Question: i would like to ask you how to create listbox with 2 columns. I have listbox with tiles and i want create 2 columns of tiles like this image.
XAML ListBox
'''
<ListBox ItemContainerStyle="{StaticResource TileListBoxItemStyle}" Margin="0,130.499,56.483,-61.008" Height="568.509" VerticalAlignment="Top" RenderTransformOrigin="0.5,0.5" UseLayoutRounding="True" HorizontalAlignment="Right" Width="311.852" Background="#CC020202" Tapped="ListBox_Tapped">
<ListBox.RenderTransform>
<CompositeTransform SkewY="0.505" TranslateY="-0.825"/>
</ListBox.RenderTransform>
<!-- set its ItemsPanel to be a WrapPanel -->
<ListBox.ItemsPanel >
<ItemsPanelTemplate >
<StackPanel Orientation="Vertical"/>
</ItemsPanelTemplate>
</ListBox.ItemsPanel>
<ListBoxItem>
<Grid>
<TextBlock Text="Messages" />
<StackPanel Orientation="Horizontal" HorizontalAlignment="Center" VerticalAlignment="Center">
<TextBlock Text="test" FontSize="22" Margin="4,0,0,8" />
</StackPanel>
</Grid>
</ListBoxItem>
<ListBoxItem/>
<ListBoxItem/>
<ListBoxItem/>
<ListBoxItem/>
<ListBoxItem/>
<ListBoxItem/>
<ListBoxItem/>
<ListBoxItem/>
</ListBox>
'''

Thanks
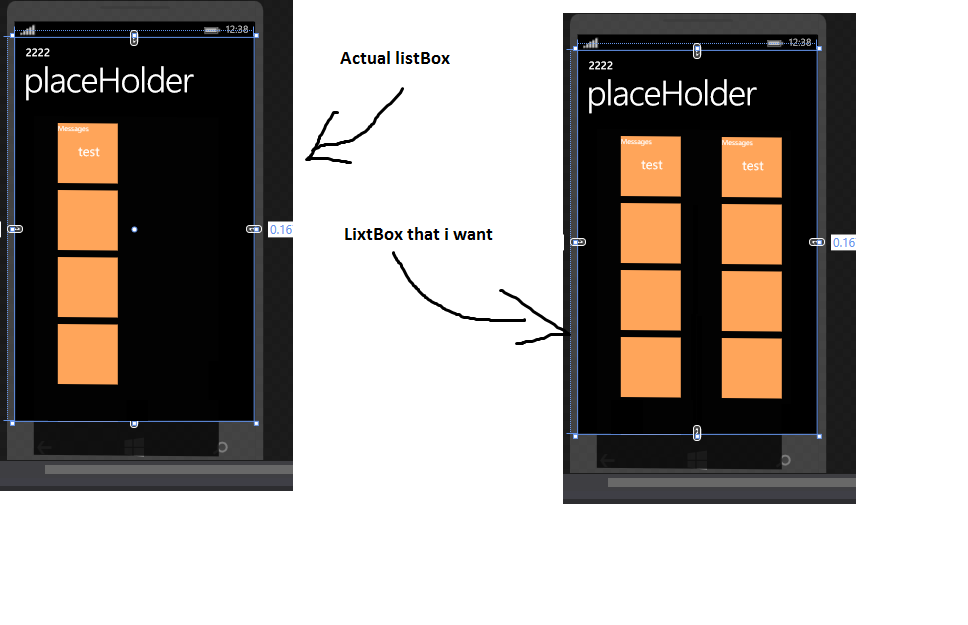
Answer: If you are writing for widows runtime then you can also use with <URL>. It can look for example like this:
'''
<ListView>
<ListView.ItemsPanel>
<ItemsPanelTemplate>
<WrapGrid MaximumRowsOrColumns="2" Orientation="Horizontal" HorizontalAlignment="Center"/>
</ItemsPanelTemplate>
</ListView.ItemsPanel>
<ListView.ItemTemplate>
<DataTemplate>
<Grid Margin="20">
<Rectangle Fill="Red" Width="100" Height="100"/>
<TextBlock Text="{Binding}"/>
</Grid>
</DataTemplate>
</ListView.ItemTemplate>
<x:String>Item 1</x:String>
<x:String>Item 2</x:String>
<x:String>Item 3</x:String>
<x:String>Item 4</x:String>
<x:String>Item 5</x:String>
</ListView>
'''
And the result: